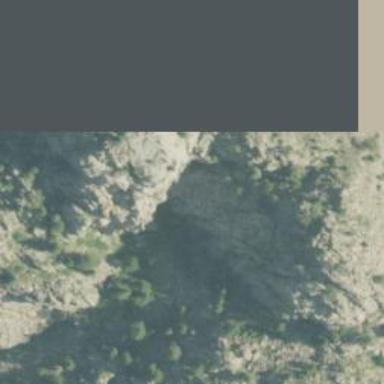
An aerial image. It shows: Crag suitable for climbing located at the edge of cliff.